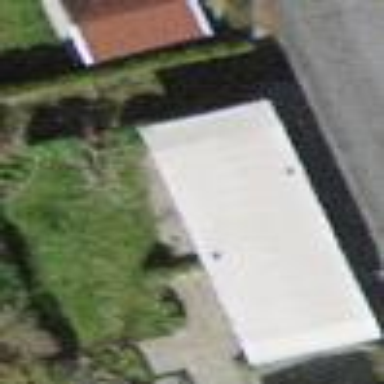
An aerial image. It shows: Static caravan building.